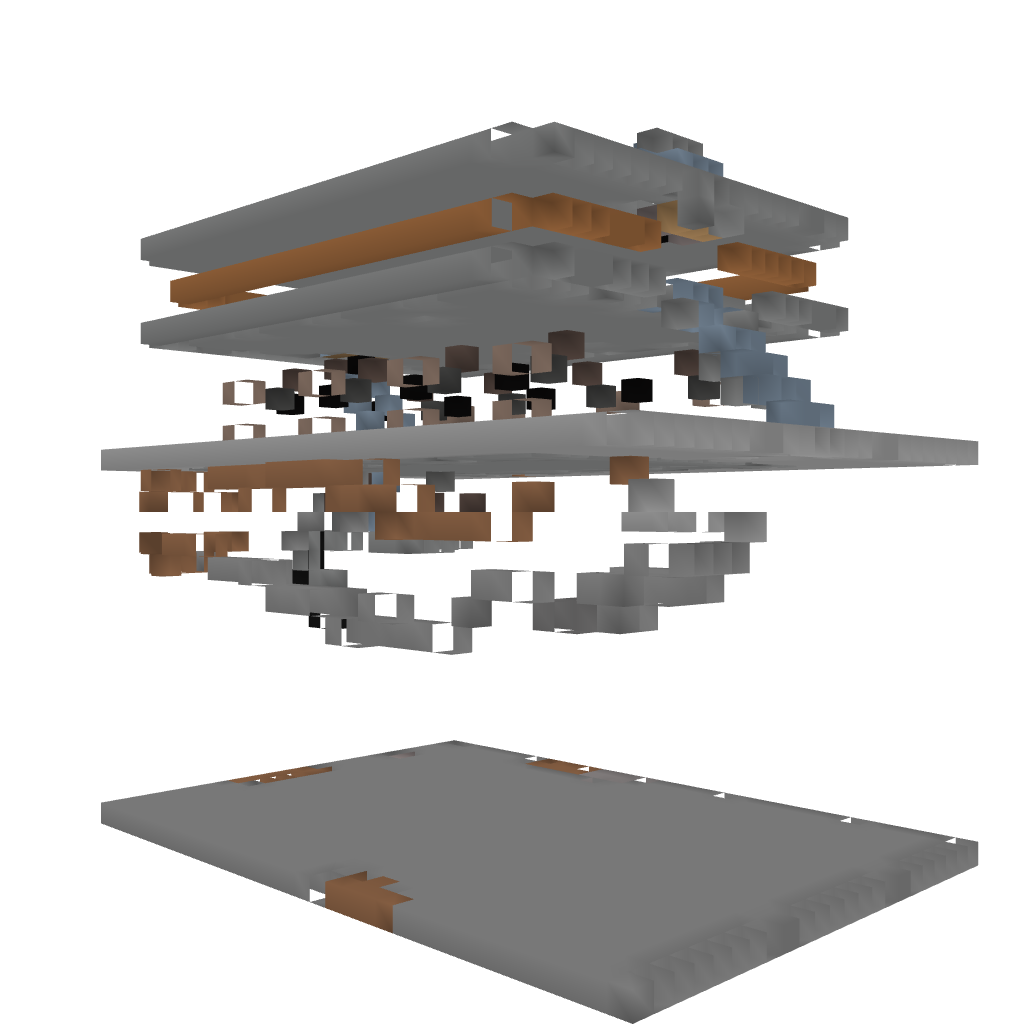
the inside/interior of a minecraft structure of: Medium Prison